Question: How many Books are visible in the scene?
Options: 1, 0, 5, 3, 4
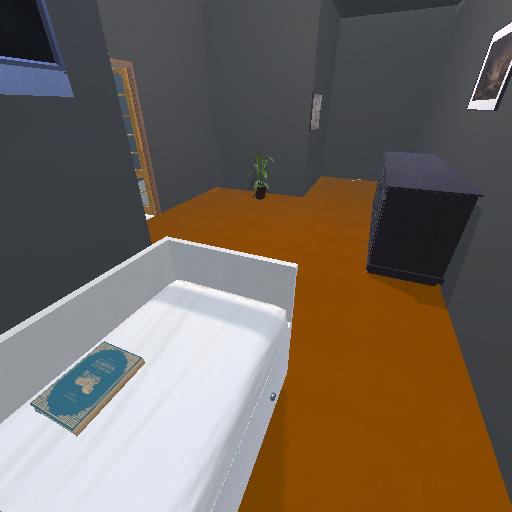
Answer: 1